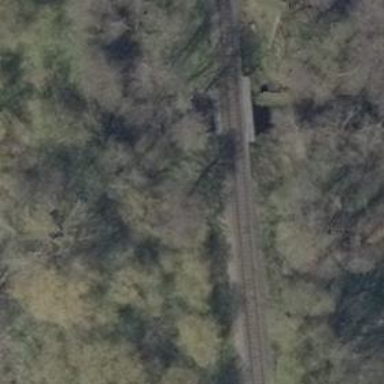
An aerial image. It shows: Bridge over railway line.